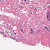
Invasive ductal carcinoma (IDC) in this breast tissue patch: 0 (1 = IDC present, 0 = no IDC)